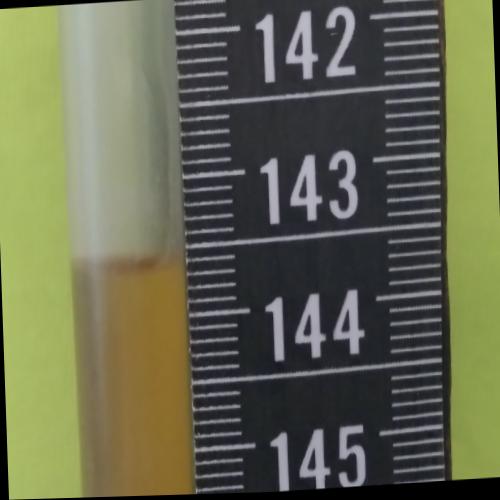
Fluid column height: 143.6 cm